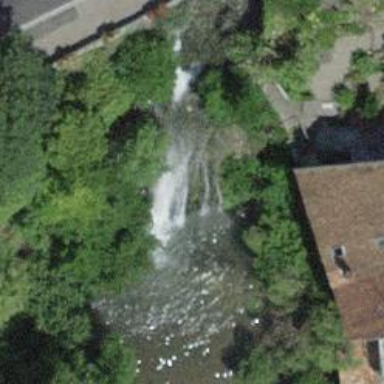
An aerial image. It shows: Beautiful waterfall in nature.